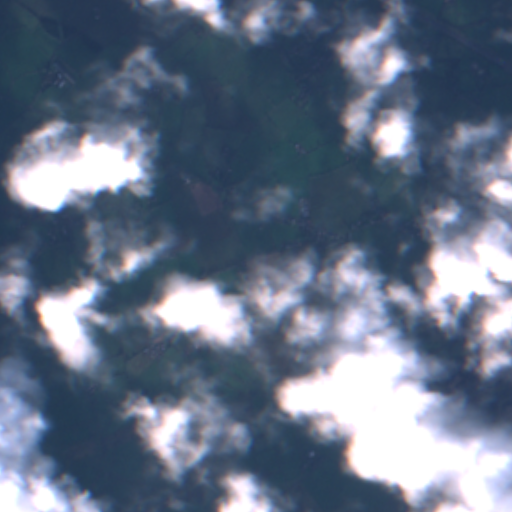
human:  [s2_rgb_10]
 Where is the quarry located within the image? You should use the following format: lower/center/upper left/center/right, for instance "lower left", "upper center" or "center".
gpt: The quarry is located in the lower right of the image.
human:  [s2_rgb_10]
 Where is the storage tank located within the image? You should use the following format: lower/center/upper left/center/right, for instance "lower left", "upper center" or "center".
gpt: The storage tank is located in the center of the image.
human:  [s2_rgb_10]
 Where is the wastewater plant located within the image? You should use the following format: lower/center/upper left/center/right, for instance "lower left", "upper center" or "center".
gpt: The wastewater plant is located in the center right of the image.
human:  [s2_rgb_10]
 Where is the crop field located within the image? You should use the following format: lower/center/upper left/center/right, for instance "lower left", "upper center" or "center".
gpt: There is no crop field in the image.